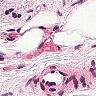
Metastatic tissue present: no